Here is the wavelet time-frequency representation (scalogram) of a rolling-element bearing's vibration measurement. What is the most likely bearing condition (normal, inner_race, outer_race, ball)?
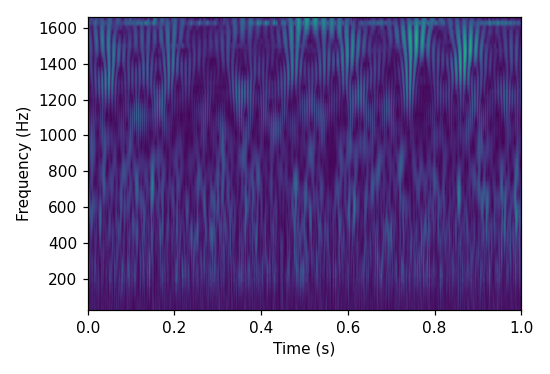
Answer: outer_race